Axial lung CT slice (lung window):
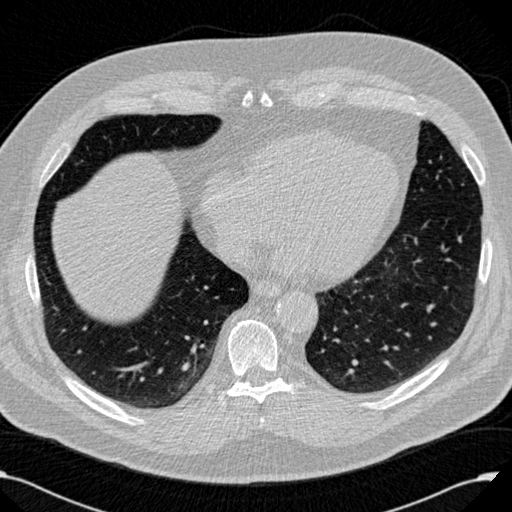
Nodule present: no